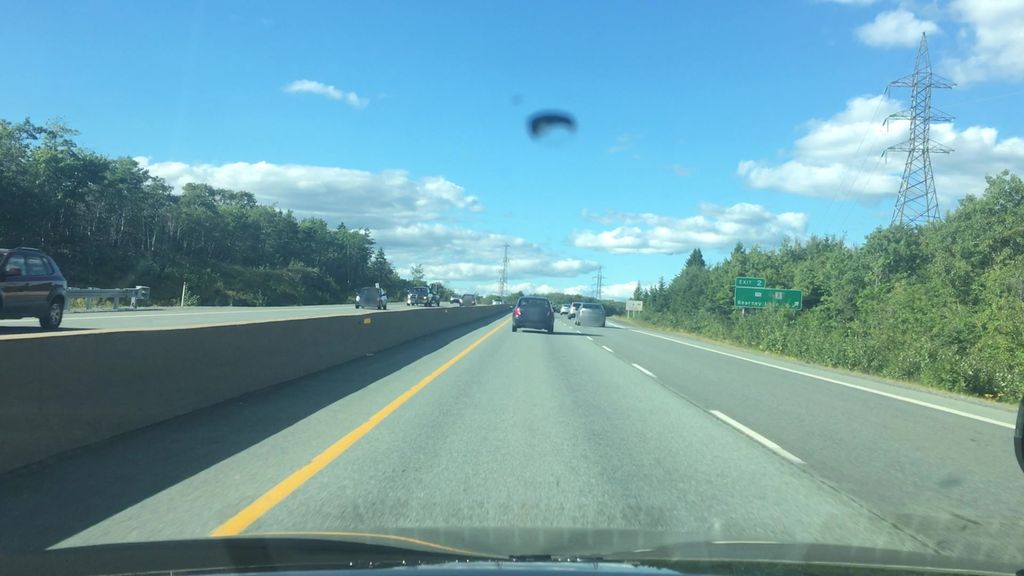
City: halifax